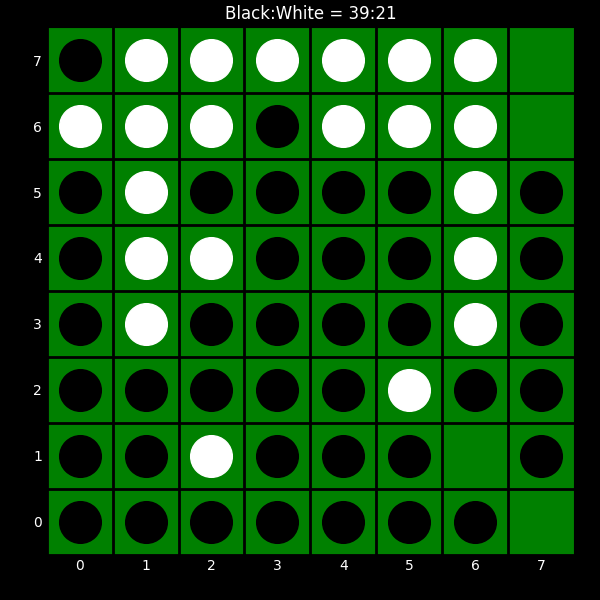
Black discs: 39
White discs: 21